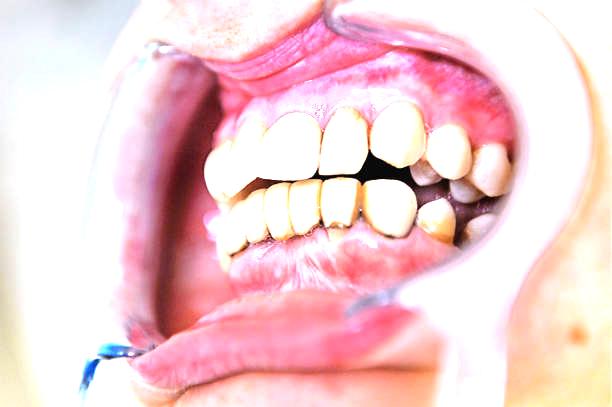
Condition: Calculus